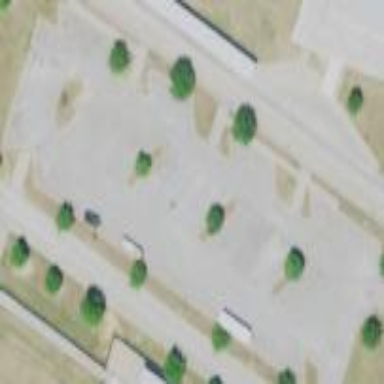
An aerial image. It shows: Parking area.